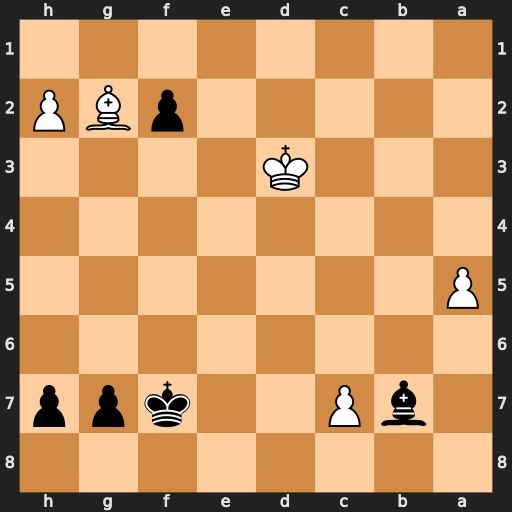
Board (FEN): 8/1bP2kpp/8/P7/8/3K4/5pBP/8
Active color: b
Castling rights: -
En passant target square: -
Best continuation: Bxg2 c8=Q f1=Q+